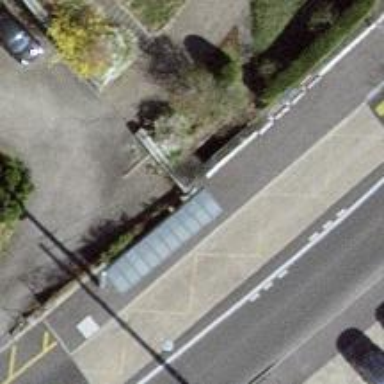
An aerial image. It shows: Bus stop with platform for public transport.